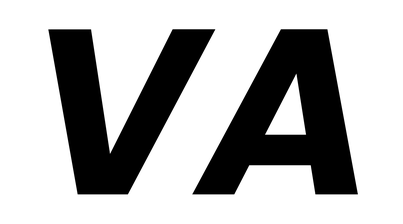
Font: Poppins-BoldItalic